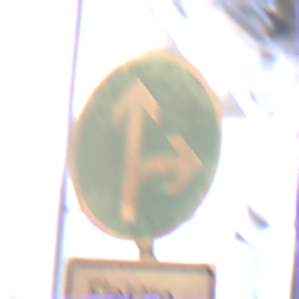
Verkehrszeichen: VorgeschriebeneFahrtrichtungGeradeausOderRechts
Zusatzzeichen unten: BesondereFahrzeugeUndTransportgueter11
Umgebung: Outdoor, Urban
Tageszeit: Night
Wetter: Overcast
Licht: Artificial
Jahreszeit: Winter
Kontrast: MediumContrast